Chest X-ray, PA view. Patient: 35 years old, sex F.
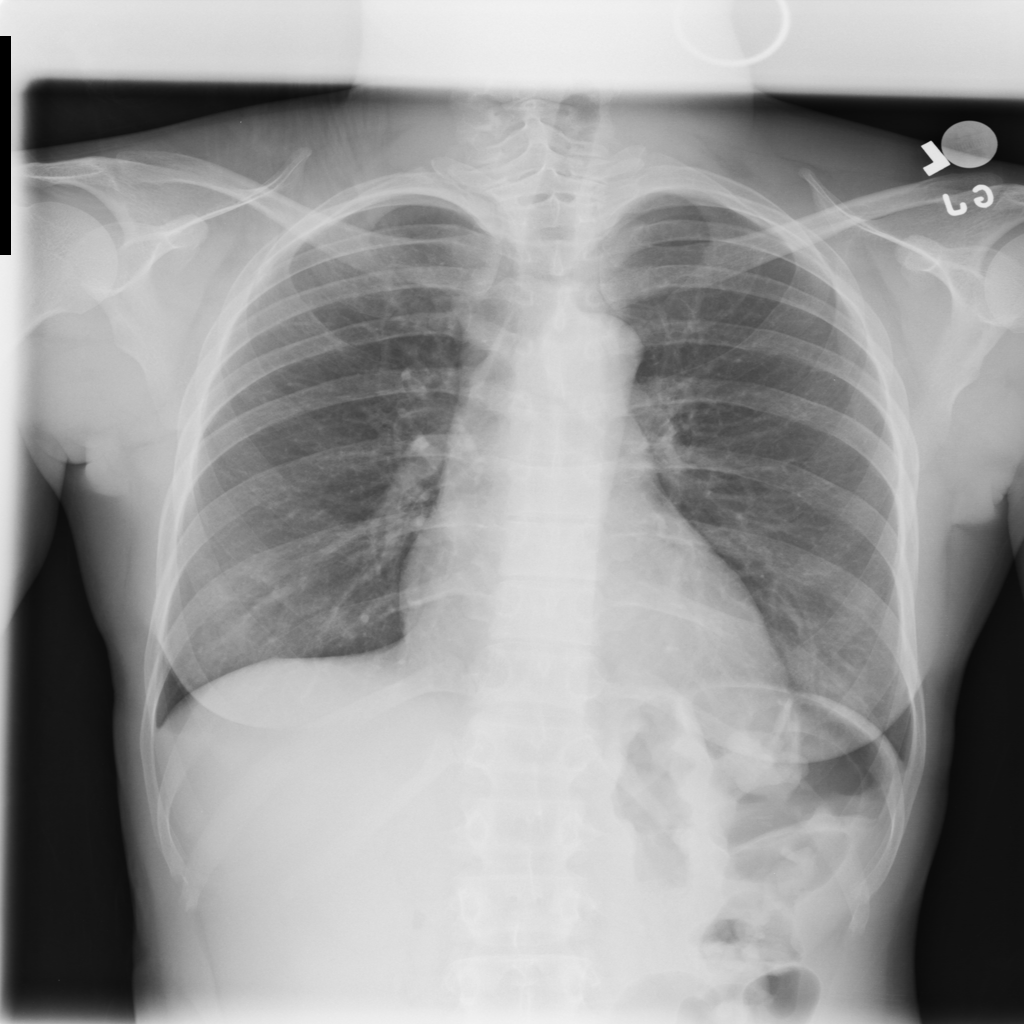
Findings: No Finding